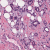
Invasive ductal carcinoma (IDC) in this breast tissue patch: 1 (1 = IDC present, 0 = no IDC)